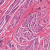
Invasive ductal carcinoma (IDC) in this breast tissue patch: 0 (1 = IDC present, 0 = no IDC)